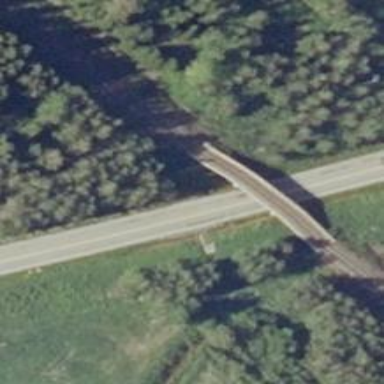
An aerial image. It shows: Continuous rail bridge crossing over railroad tracks.